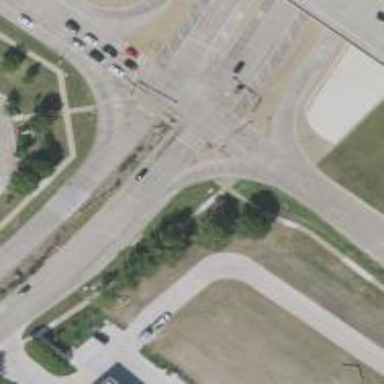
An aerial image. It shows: Secondary link road.